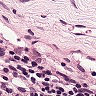
Metastatic tissue present: no